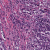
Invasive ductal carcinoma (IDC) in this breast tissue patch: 1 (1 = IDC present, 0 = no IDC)